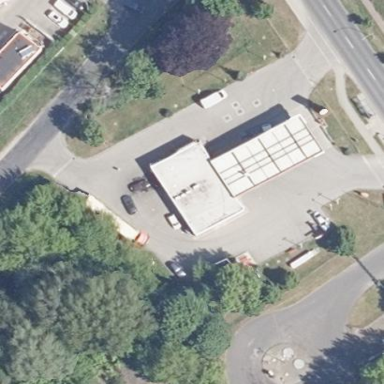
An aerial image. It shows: Fuel station building.